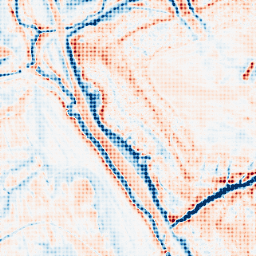
Category: edge_preserving
Decomposition family: anisotropic_diffusion
Decomposition parameters: iterations: 50
kappa: 10
gamma: 0.2
Upsampling method: sinc_blackman
Upsampling parameters: scale: 8
kernel_size: 8
Upsampling scale: 8